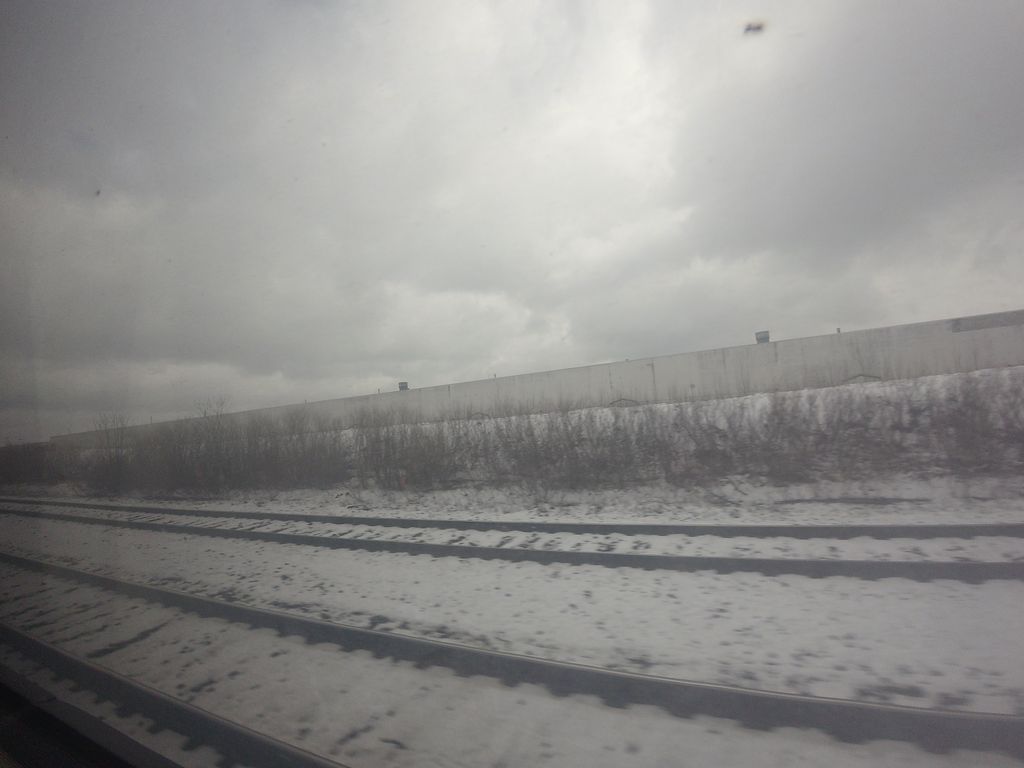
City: toronto